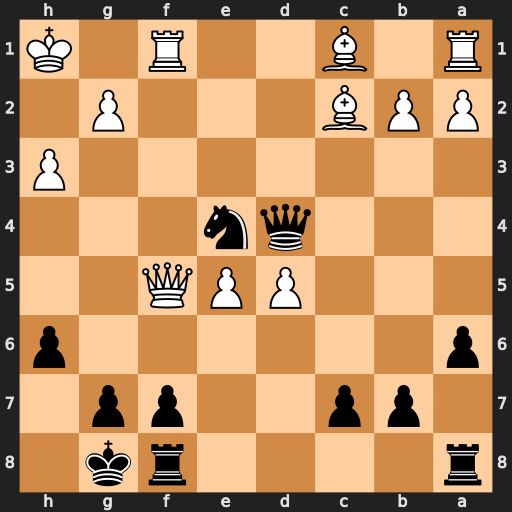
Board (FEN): r4rk1/1pp2pp1/p6p/3PPQ2/3qn3/7P/PPB3P1/R1B2R1K
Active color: b
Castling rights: -
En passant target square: -
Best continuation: Ng3+ Kh2 Nxf5